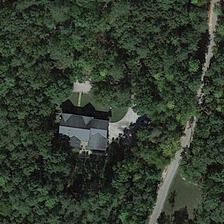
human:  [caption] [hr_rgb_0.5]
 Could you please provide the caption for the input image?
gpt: a smart house next to the road is surrounded by woods .

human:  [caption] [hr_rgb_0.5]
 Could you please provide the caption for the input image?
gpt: a house with a lawn in front of it is built among forest which a road is passing through .

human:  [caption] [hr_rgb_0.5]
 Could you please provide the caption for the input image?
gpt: a house with a lawn in front of it is built among forest which a road is passing through .

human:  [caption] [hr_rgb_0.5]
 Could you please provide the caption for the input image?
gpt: a building near a road is surrounded by many green trees .

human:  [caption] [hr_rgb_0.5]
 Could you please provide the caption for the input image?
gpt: a building near a road is surrounded by many green trees .